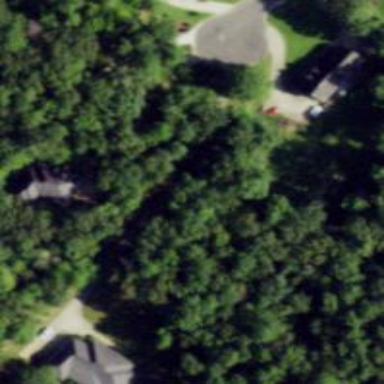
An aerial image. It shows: Driveway leading to service road.